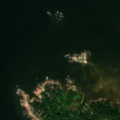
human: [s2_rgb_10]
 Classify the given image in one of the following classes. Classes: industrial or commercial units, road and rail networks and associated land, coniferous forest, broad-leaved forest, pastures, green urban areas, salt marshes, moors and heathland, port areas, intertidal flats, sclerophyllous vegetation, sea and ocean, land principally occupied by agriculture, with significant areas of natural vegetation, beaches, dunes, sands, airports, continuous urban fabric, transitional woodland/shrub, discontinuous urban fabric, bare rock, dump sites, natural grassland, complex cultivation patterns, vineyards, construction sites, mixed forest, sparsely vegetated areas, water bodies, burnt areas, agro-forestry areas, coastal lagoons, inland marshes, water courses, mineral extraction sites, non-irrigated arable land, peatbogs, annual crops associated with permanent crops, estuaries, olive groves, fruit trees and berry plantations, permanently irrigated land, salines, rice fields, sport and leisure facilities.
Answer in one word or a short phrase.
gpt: mixed forest, sea and ocean